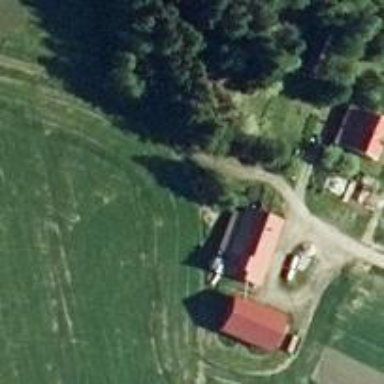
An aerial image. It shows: Farm with farmyard.